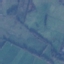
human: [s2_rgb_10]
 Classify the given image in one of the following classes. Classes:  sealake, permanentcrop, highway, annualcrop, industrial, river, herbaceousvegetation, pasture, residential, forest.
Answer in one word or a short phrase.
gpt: Pasture